Question: I have divisions('same width and height') with image('different width and height'). I try to center on that image inside the division. so use
'''
{ text-align: center}
'''
here the image comes center but top value is not changed.
Here the eg image what i exactly need.

Here the <URL> what i tried. I am waiting for your advice.
Thank you.
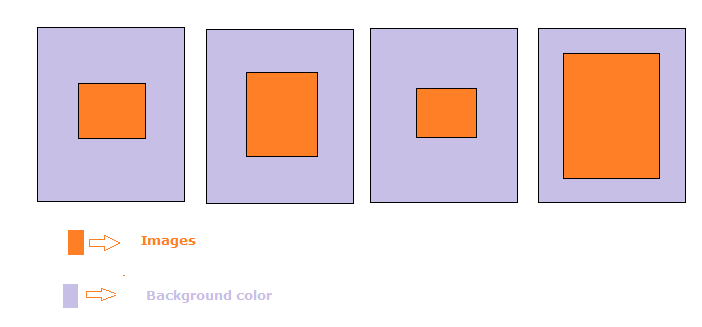
Answer: You can use 'display:table-cell' to align the inner images to middle of the div.
But in this case you cant give 'margin' because 'table-cell' forces 'div' to act as a 'td' and technically you cant give margin to table 'td'.
So I have added border to div with white color.
'''
.background-image{
width: 150px;
height: 160px;
background: #C8BFE7;
text-align: center;
display:table-cell;
vertical-align:middle;
border:white 5px solid
}
'''
<URL>
You can add an outer div to each div and specify margin to outer div.
'''
.outer{margin: 0 0 10px 10px; display:inline-block}
.background-image{
width: 150px;
height: 160px;
background: #C8BFE7;
text-align: center;
display:table-cell;
vertical-align:middle;
}
'''
<URL>